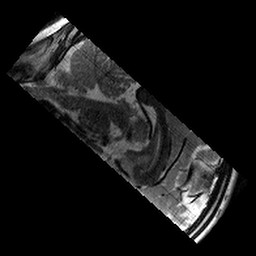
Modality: T2w
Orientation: sagittal
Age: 11
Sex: male
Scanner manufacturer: siemens
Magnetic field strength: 3 T
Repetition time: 9.23 s
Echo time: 0.067 s